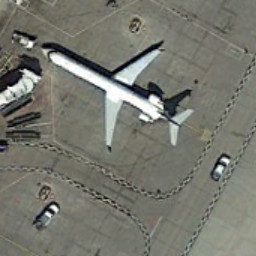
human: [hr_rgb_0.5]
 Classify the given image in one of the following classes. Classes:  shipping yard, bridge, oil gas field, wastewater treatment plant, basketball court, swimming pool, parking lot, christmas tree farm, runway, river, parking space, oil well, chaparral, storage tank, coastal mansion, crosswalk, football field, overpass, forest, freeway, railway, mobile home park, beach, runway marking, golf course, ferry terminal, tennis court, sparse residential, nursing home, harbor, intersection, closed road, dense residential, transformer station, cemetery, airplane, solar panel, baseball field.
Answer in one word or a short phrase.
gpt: airplane